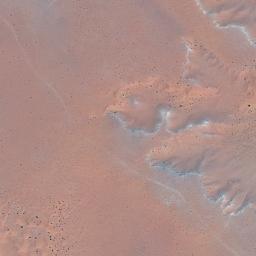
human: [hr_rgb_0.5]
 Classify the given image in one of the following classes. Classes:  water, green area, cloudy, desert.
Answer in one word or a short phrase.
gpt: desert